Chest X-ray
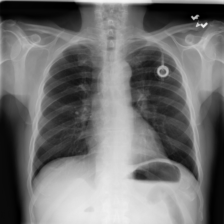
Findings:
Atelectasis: negative
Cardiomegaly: negative
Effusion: negative
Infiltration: negative
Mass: negative
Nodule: negative
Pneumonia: negative
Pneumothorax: negative
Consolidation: negative
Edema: negative
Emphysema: negative
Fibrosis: negative
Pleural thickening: negative
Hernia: negative